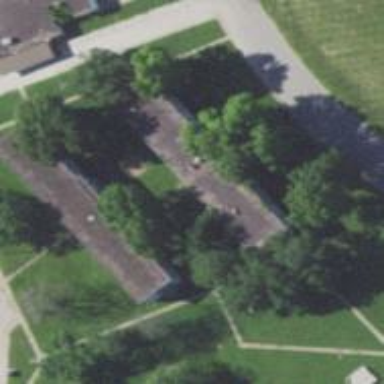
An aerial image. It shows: University building.